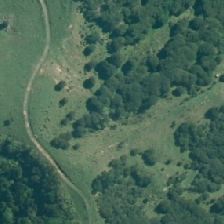
Land cover: high_producing_grassland